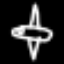
Label: airplane